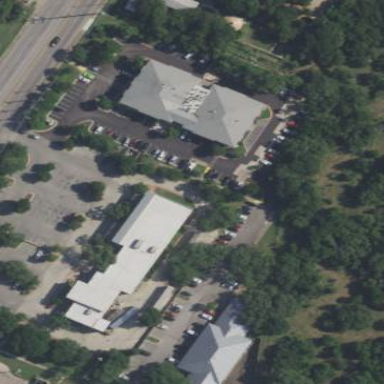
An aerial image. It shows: Building.